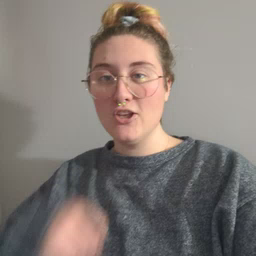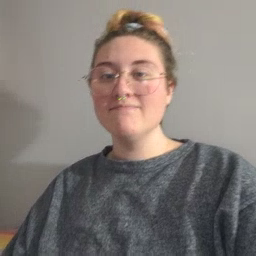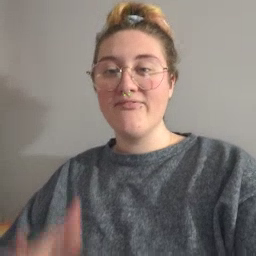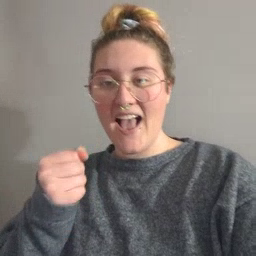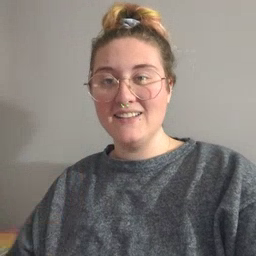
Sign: fast